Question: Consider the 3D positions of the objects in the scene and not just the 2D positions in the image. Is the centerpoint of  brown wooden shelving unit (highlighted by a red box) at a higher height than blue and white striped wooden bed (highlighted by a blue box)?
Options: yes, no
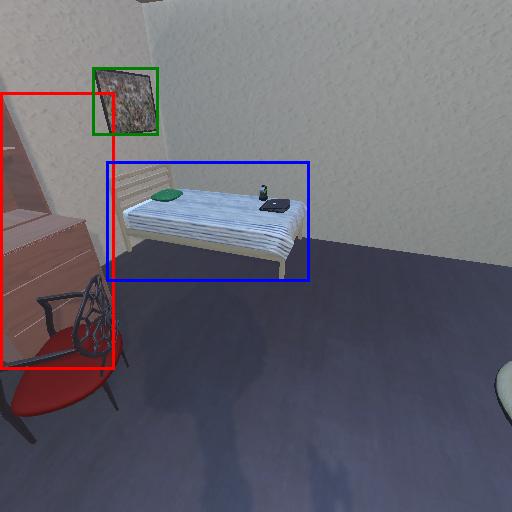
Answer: yes